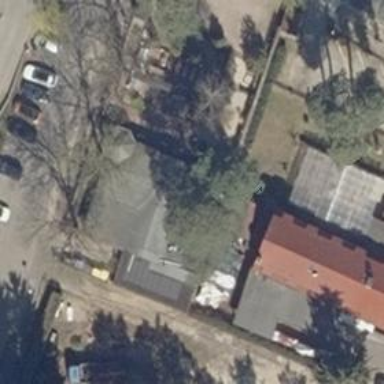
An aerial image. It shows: Restaurant.